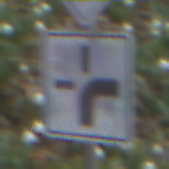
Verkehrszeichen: VerlaufVorfahrtsstrasse3
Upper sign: Vorfahrtsstrasse
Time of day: MorningAfternoon
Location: Outdoor (Nature)
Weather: PartlyCloudy
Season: NotSpecified
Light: Natural